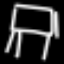
Label: chair